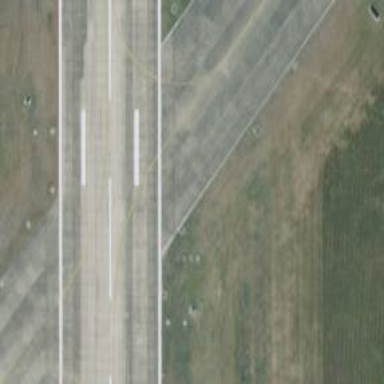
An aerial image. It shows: View of taxiway at the airport.